Field crop: tomato
Growth stage: 2
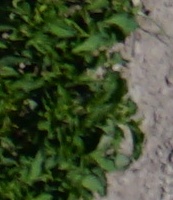
Species: tomato